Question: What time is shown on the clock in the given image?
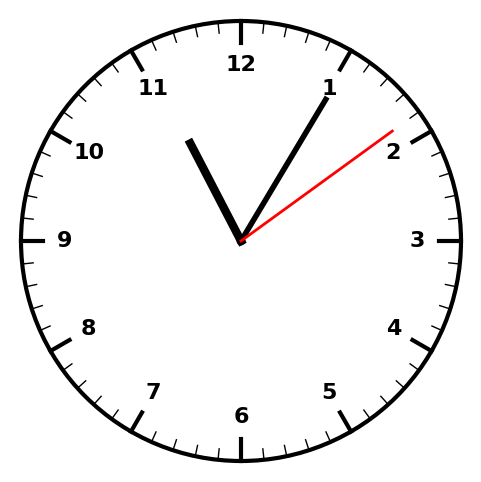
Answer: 11:05:09